Question: I am quite new to R in general and currently struggling with a specific plot I want to create.
Preferably I would like to group my boxplots (2 per Area -> Good Habitat, average habitat etc.) and add a legend. Since I am using two datasets from two separate excel spreadsheets using the fill = Area command in the aesthetics does not help me group the plots or give me a legend. I also tried manually adding a legend as seen in other posts, but again since I am using two datasets it does not work.
This is the base code I use for this plot. The striped boxplots are supposed to show that larva are present whereas the empty boxplots show the availability of hostplant:
'''
#DATASETS
ControlPlots <- read_excel("ApolloLarva_EnvVari_PerGrid.xlsx", sheet = "ControlPlots_InHabitat")
LarvaDataAreas <- read_excel("ApolloLarva_M_CombinedAreas.xlsx", sheet = "OnlyLarvaPlots")
#Renaming Areas for x-axis
ControlPlots$Area <- gsub("^.*Core", "Good Habitat", ControlPlots$Area)
LarvaDataAreas $Area <- gsub("^.*Core_Area", "Good Habitat", LarvaDataAreas $Area)
ControlPlots$Area <- gsub("^.*Ref", "Average Habitat", ControlPlots$Area)
LarvaDataAreas $Area <- gsub("^.*Ref_Area", "Average Habitat", LarvaDataAreas $Area)
ControlPlots$Area <- gsub("^.*Rest2020", "Targeted Restoration", ControlPlots$Area)
LarvaDataAreas $Area <- gsub("^.*Rest_Area_2020", "Targeted Restoration", LarvaDataAreas $Area)
ControlPlots$Area <- gsub("^.*Rest2021", "Non-targeted Restoration", ControlPlots$Area)
#Plot
a <- ggplot(ControlPlots, aes(x = Area, y = Hostplant)) +
geom_boxplot(data= ControlPlots, colour = "black") +
geom_boxplot_pattern(data= LarvaDataAreas,fill = "white", colour = "black",
pattern_density = 0.02, pattern_spacing = 0.01,
pattern_fill = 'black', pattern_colour = 'black', alpha = 0.8) +
theme_bw() +
labs(x = "Areas",
y = "Hostplant cover [%]",
title = "") +
theme()
'''

If anyone has any tips, I would be really grateful! Thank you!!
UPDATE: Dataset:
'''
dput(ControlPlots2)
structure(list(Area = c("Rest2020", "Core", "Core", "Core", "Core",
"Core", "Core", "Core", "Core", "Core", "Core", "Core", "Core",
"Core", "Core", "Core", "Core", "Core", "Core", "Core", "Core",
"Core", "Core", "Core", "Core", "Core", "Core", "Core", "Core",
"Core", "Core", "Core", "Core", "Core", "Core", "Core", "Core",
"Core", "Core", "Core", "Core", "Core", "Core", "Core", "Core",
"Core", "Core", "Core", "Core", "Core", "Core", "Core", "Core",
"Core", "Core", "Core", "Core", "Core", "Core", "Core", "Core",
"Core", "Core", "Core", "Core", "Core", "Core", "Core", "Core",
"Core", "Core", "Core", "Core", "Core", "Core", "Core", "Core",
"Core", "Core", "Core", "Core", "Core", "Core", "Core", "Core",
"Core", "Core", "Core", "Core", "Core", "Core", "Core", "Core",
"Core", "Core", "Core", "Core", "Core", "Core", "Ref", "Ref",
"Ref", "Ref", "Ref", "Ref", "Ref", "Ref", "Ref", "Ref", "Ref",
"Ref", "Ref", "Ref", "Ref", "Ref", "Ref", "Ref", "Ref", "Ref",
"Ref", "Ref", "Ref", "Ref", "Ref", "Ref", "Ref", "Ref", "Ref",
"Ref", "Ref", "Ref", "Ref", "Ref", "Ref", "Ref", "Ref", "Ref",
"Ref", "Ref", "Ref", "Ref", "Ref", "Ref", "Ref", "Ref", "Ref",
"Ref", "Ref", "Ref", "Ref", "Ref", "Ref", "Ref", "Ref", "Ref",
"Ref", "Rest2020", "Rest2020", "Rest2020", "Rest2020", "Rest2020",
"Rest2020", "Rest2020", "Rest2020", "Rest2020", "Rest2020", "Rest2020",
"Rest2020", "Rest2020", "Rest2020", "Rest2020", "Rest2020", "Rest2020",
"Rest2020", "Rest2020", "Rest2020", "Rest2020", "Rest2020", "Rest2020",
"Rest2020", "Rest2020", "Rest2020", "Rest2020", "Rest2020", "Rest2020",
"Rest2020", "Rest2020", "Rest2020", "Rest2020", "Rest2020", "Rest2020",
"Rest2020", "Rest2020", "Rest2020", "Rest2020", "Rest2020", "Rest2020",
"Rest2020", "Rest2020", "Rest2020", "Rest2020", "Rest2020", "Rest2020",
"Rest2020", "Rest2021", "Rest2021", "Rest2021", "Rest2021", "Rest2021",
"Rest2021", "Rest2021", "Rest2021", "Rest2021", "Rest2021", "Rest2021",
"Rest2021", "Rest2021", "Rest2021", "Rest2021", "Rest2021", "Rest2021",
"Rest2021", "Rest2021", "Rest2021", "Rest2021", "Rest2021", "Rest2021",
"Rest2021", "Rest2021", "Rest2021", "Rest2021", "Rest2021", "Rest2021",
"Rest2021", "Rest2021", "Rest2021", "Rest2021", "Rest2021", "Rest2021",
"Rest2021", "Rest2021", "Rest2021", "Rest2021", "Rest2021", "Rest2021",
"Rest2021", "Rest2021", "Rest2021", "Rest2021", "Rest2021", "Rest2021",
"Rest2021", "Rest2021", "Rest2021", "Rest2021", "Rest2021", "Rest2021",
"Rest2021", "Rest2021", "Rest2021", "Rest2021", "Rest2021", "Rest2021",
"Rest2021", "Rest2021", "Rest2021", "Rest2021", "Rest2021", "Rest2021",
"Rest2021", "Rest2021", "Rest2021", "Rest2021", "Rest2021", "Rest2021",
"Rest2021", "Rest2021", "Rest2021", "Rest2021", "Rest2021", "Rest2021",
"Rest2021", "Rest2021", "Rest2021", "Rest2021", "Rest2021", "Rest2021",
"Rest2021", "Rest2021", "Rest2021", "Rest2021", "Rest2021", "Rest2021",
"Rest2021", "Rest2021", "Rest2021", "Rest2021", "Rest2021", "Rest2021",
"Rest2021", "Rest2021", "Rest2021", "Rest2021", "Rest2021", "Rest2021",
"Rest2021"), GridID = c(13069, 11053, 11053, 11053, 11053, 11053,
11053, 11053, 11053, 11053, 11053, 11053, 11053, 11053, 11052,
11052, 11052, 11052, 11052, 11052, 11052, 11052, 11052, 11052,
11052, 11051, 11051, 11051, 11051, 11051, 11051, 11154, 11154,
11154, 11154, 11154, 11154, 11154, 11154, 11154, 11154, 11153,
11153, 11153, 11153, 11153, 11153, 11153, 11153, 11153, 11153,
11153, 11153, 11153, 11153, 11152, 11152, 11152, 11152, 11152,
11152, 11152, 11152, 11152, 11152, 11255, 11255, 11255, 11255,
11255, 11255, 11255, 11255, 11255, 11255, 11255, 11254, 11254,
11254, 11254, 11254, 11254, 11254, 11254, 11254, 11254, 11254,
11253, 11253, 11253, 11253, 11253, 11253, 11253, 11253, 11253,
11253, 11253, 11253, 12161, 12161, 12161, 12161, 12161, 12161,
12160, 12160, 12160, 12263, 12263, 12263, 12263, 12263, 12263,
12263, 12262, 12262, 12262, 12262, 12262, 12262, 12262, 12262,
12262, 12261, 12261, 12261, 12261, 12261, 12261, 12261, 12261,
12466, 12466, 12466, 12466, 12466, 12466, 12466, 12567, 12567,
12567, 12567, 12567, 12567, 12668, 12668, 12668, 12668, 12668,
12668, 12668, 12668, 12667, 12667, 12667, 13272, 13272, 13272,
13272, 13272, 13272, 13272, 13272, 13171, 13171, 13171, 13171,
13171, 13171, 13171, 13171, 13171, 13171, 13171, 13171, 13171,
13171, 13171, 13171, 13171, 13171, 13171, 13170, 13170, 13170,
13170, 13170, 13170, 13170, 13170, 13170, 13170, 13170, 13170,
13170, 13170, 13170, 13170, 13069, 13069, 13069, 13069, 13069,
10867, 10867, 10867, 10867, 10766, 10766, 10766, 10766, 10766,
10766, 10766, 10767, 10767, 10767, 10767, 10767, 10767, 10767,
10767, 10767, 10768, 10768, 10768, 10768, 10768, 10768, 10768,
10666, 10666, 10666, 10666, 10666, 10666, 10666, 10666, 10666,
10666, 10666, 10666, 10666, 10666, 10666, 10565, 10565, 10565,
10565, 10565, 10565, 10566, 10566, 10566, 10566, 10566, 10566,
10566, 10566, 10566, 10566, 10568, 10568, 10568, 10568, 10568,
10568, 10568, 10568, 10568, 10568, 10668, 10668, 10668, 10668,
10668, 10668, 10668, 10668, 10668, 10668, 10669, 10669, 10669,
10669, 10669, 10669, 10669, 10669, 10669, 10669, 10669, 10669,
10770, 10770, 10770, 10770, 10770, 10770, 10770, 10770, 10770,
10770, 10770, 10770), Hostplant = c(0, 1, 0, 0, 5, 6, 12, 14,
0, 5, 12, 13, 16, 3, 1, 0, 0, 14, 0, 2, 2, 10, 6, 0, 0, 0, 0,
0, 0, 0, 1, 23, 2, 3, 0, 14, 5, 0, 0, 0, 0, 3, 1, 4, 0, 6, 6,
2, 9, 3, 6, 7, 36, 16, 3, 2, 1, 0, 4, 16, 1, 0, 8, 0, 4, 0, 9,
7, 0, 2, 8, 4, 0, 9, 2, 7, 16, 1, 0, 0, 5, 2, 5, 0, 4, 13, 4,
4, 9, 0, 6, 1, 1, 1, 1, 1, 3, 22, 1, 0, 0, 1, 22, 0, 1, 0, 0,
0, 2, 0, 3, 7, 0, 17, 0, 2, 4, 5, 9, 0, 3, 3, 0, 0, 1, 2, 4,
0, 1, 6, 0, 6, 6, 6, 15, 2, 25, 0, 5, 21, 14, 0, 3, 2, 3, 0,
12, 10, 2, 0, 13, 4, 0, 1, 11, 6, 0, 1, 0, 0, 3, 0, 0, 0, 0,
0, 0, 3, 0, 0, 0, 0, 3, 18, 0, 0, 3, 0, 13, 0, 0, 0, 0, 0, 5,
0, 5, 0, 5, 10, 7, 0, 3, 21, 4, 0, 3, 0, 0, 0, 0, 0, 3, 15, 0,
0, 0, 0, 0, 0, 0, 0, 0, 0, 0, 0, 0, 0, 0, 0, 0, 0, 0, 0, 0, 0,
0, 0, 0, 0, 0, 0, 0, 0, 0, 0, 0, 0, 0, 0, 0, 0, 0, 0, 0, 0, 0,
0, 0, 0, 0, 0, 0, 0, 0, 0, 0, 0, 0, 0, 0, 0, 0, 0, 0, 0, 0, 0,
0, 0, 0, 0, 0, 0, 0, 0, 0, 0, 0, 0, 0, 0, 0, 0, 0, 0, 0, 0, 0,
0, 0, 0, 0, 0, 0, 0, 0, 0, 0, 0, 0, 0, 0, 0, 0, 0), LarvaeCount = c(0,
0, 0, 0, 0, 0, 0, 0, 0, 0, 0, 0, 0, 0, 0, 0, 0, 0, 0, 0, 0, 0,
0, 0, 0, 0, 0, 0, 0, 0, 0, 0, 0, 0, 0, 0, 0, 0, 0, 0, 0, 0, 0,
0, 0, 0, 0, 0, 0, 0, 0, 0, 0, 0, 0, 0, 0, 0, 0, 0, 0, 0, 0, 0,
0, 0, 0, 0, 0, 0, 0, 0, 0, 0, 0, 0, 0, 0, 0, 0, 0, 0, 0, 0, 0,
0, 0, 0, 0, 0, 0, 0, 0, 0, 0, 0, 0, 0, 0, 0, 0, 0, 0, 0, 0, 0,
0, 0, 0, 0, 0, 0, 0, 0, 0, 0, 0, 0, 0, 0, 0, 0, 0, 0, 0, 0, 0,
0, 0, 0, 0, 0, 0, 0, 0, 0, 0, 0, 0, 0, 0, 0, 0, 0, 0, 0, 0, 0,
0, 0, 0, 0, 0, 0, 0, 0, 0, 0, 0, 0, 0, 0, 0, 0, 0, 0, 0, 0, 0,
0, 0, 0, 0, 0, 0, 0, 0, 0, 0, 0, 0, 0, 0, 0, 0, 0, 0, 0, 0, 0,
0, 0, 0, 0, 0, 0, 0, 0, 0, 0, 0, 0, 0, 0, 0, 0, 0, 0, 0, 0, 0,
0, 0, 0, 0, 0, 0, 0, 0, 0, 0, 0, 0, 0, 0, 0, 0, 0, 0, 0, 0, 0,
0, 0, 0, 0, 0, 0, 0, 0, 0, 0, 0, 0, 0, 0, 0, 0, 0, 0, 0, 0, 0,
0, 0, 0, 0, 0, 0, 0, 0, 0, 0, 0, 0, 0, 0, 0, 0, 0, 0, 0, 0, 0,
0, 0, 0, 0, 0, 0, 0, 0, 0, 0, 0, 0, 0, 0, 0, 0, 0, 0, 0, 0, 0,
0, 0, 0, 0, 0, 0, 0, 0, 0, 0, 0)), class = c("tbl_df", "tbl",
"data.frame"), row.names = c(NA, -306L))
Larva Dataset: > dput(LarvaDataAreas2)
structure(list(Area = c("Rest_Area_2020", "Rest_Area_2020", "Rest_Area_2020",
"Ref_Area", "Ref_Area", "Ref_Area", "Ref_Area", "Ref_Area", "Ref_Area",
"Ref_Area", "Ref_Area", "Ref_Area", "Ref_Area", "Ref_Area", "Ref_Area",
"Ref_Area", "Core_Area", "Core_Area", "Core_Area", "Core_Area",
"Core_Area", "Core_Area", "Core_Area", "Core_Area", "Core_Area",
"Core_Area", "Core_Area", "Core_Area", "Core_Area", "Core_Area",
"Core_Area", "Core_Area", "Core_Area", "Core_Area", "Core_Area",
"Core_Area", "Core_Area", "Core_Area", "Core_Area", "Core_Area",
"Core_Area", "Core_Area", "Core_Area"), FID = c(241, 243, 291,
226, 162, 150, 151, 154, 156, 158, 161, 174, 179, 181, 210, 213,
24, 1, 2, 3, 5, 7, 11, 12, 13, 14, 16, 17, 18, 19, 23, 29, 30,
31, 36, 38, 41, 44, 64, 78, 108, 123, 135), Hostplant = c(5,
9, 15, 17, 24, 4, 9, 6, 8, 12, 12, 11, 19, 18, 11, 12, 17, 5,
10, 24, 8, 12, 11, 10, 5, 20, 0, 4, 24, 8, 4, 1, 5, 4, 4, 2,
8, 8, 4, 9, 16, 5, 29)), class = c("tbl_df", "tbl", "data.frame"
), row.names = c(NA, -43L))
'''
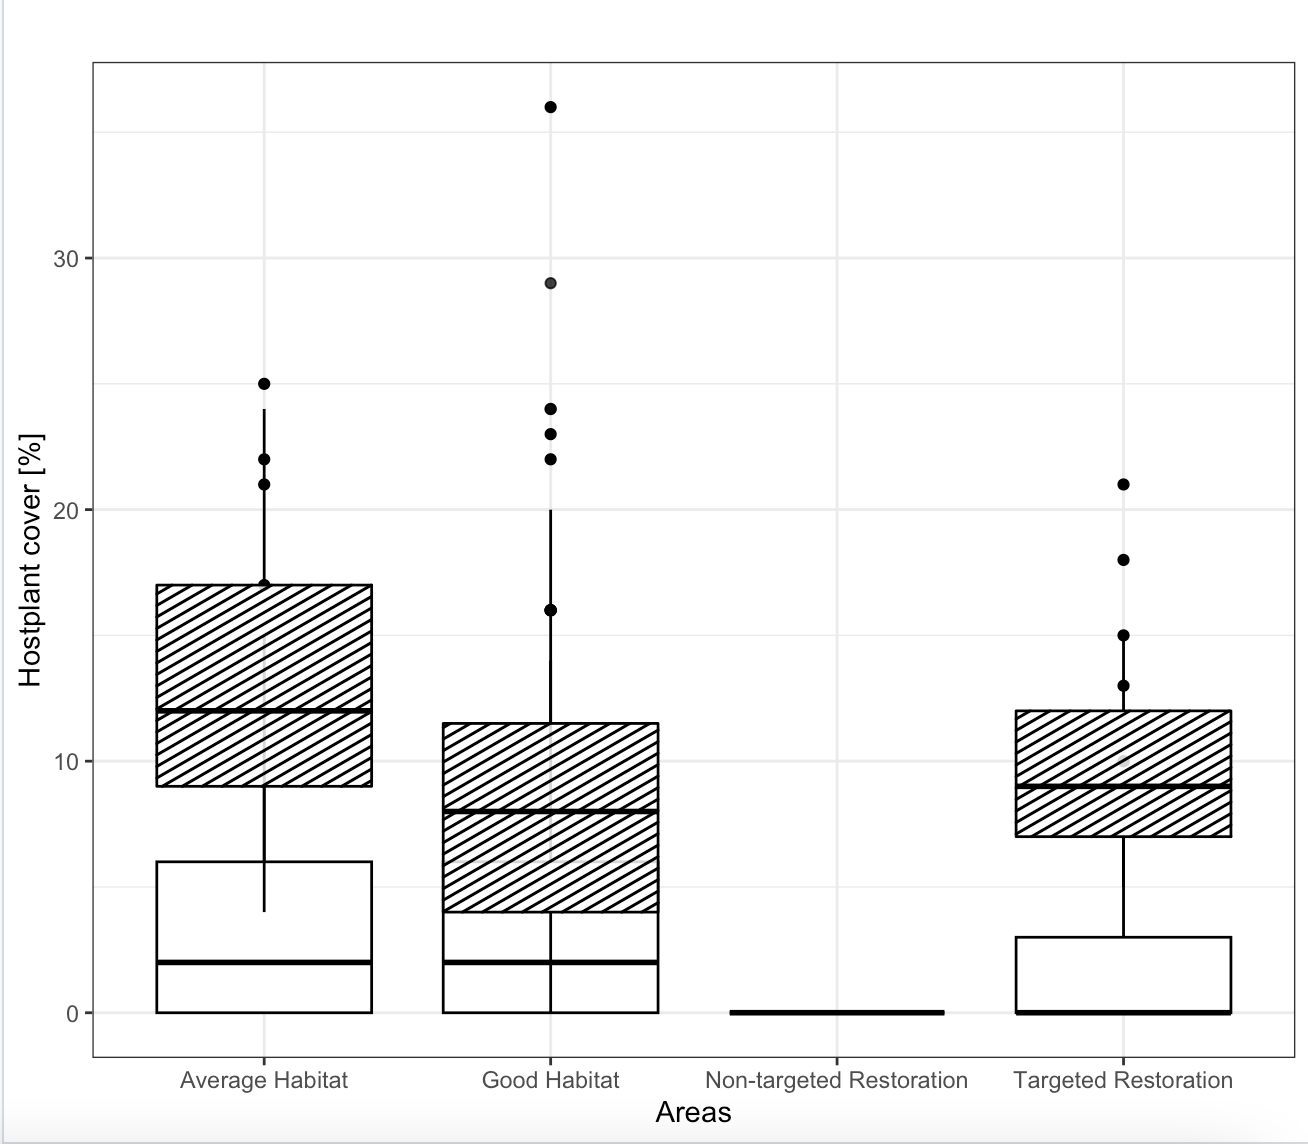
Answer: As suggested in the comments, easiest is to bind the data frames by using a source identifying column as an aesthetic. 'dplyr::bind_rows' allows you to easily create an ID column "on the fly".
'''
library(tidyverse)
library(ggpattern)
## bind data sets
df <- bind_rows(test = LarvaDataAreas, control = ControlPlots, .id = "control")
ggplot(df, aes(x = Area, y = Hostplant)) +
geom_boxplot_pattern(aes(pattern = control),
pattern_density = 0.02, pattern_spacing = 0.01,
pattern_colour = 'black', alpha = 0.8) +
scale_pattern_manual(NULL, values=c("none", "stripe"))
'''